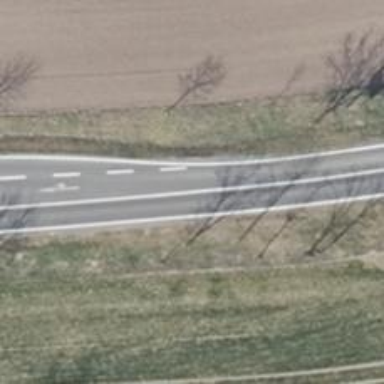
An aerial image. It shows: Secondary road with asphalt surface.